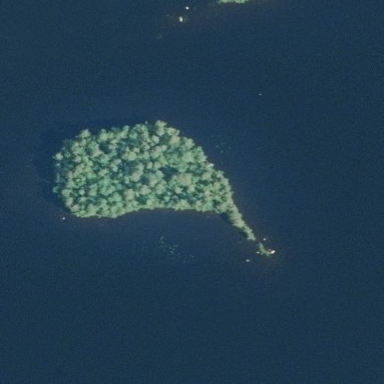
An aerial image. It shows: Islet.